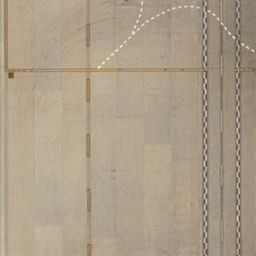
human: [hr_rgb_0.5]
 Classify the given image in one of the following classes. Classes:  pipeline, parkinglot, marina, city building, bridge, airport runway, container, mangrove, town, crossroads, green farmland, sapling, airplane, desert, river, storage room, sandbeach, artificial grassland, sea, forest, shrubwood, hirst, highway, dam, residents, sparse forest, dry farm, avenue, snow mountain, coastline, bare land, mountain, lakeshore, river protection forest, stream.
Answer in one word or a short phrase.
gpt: airport runway